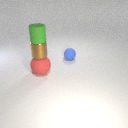
large red rubber sphere in front of small blue rubber sphere